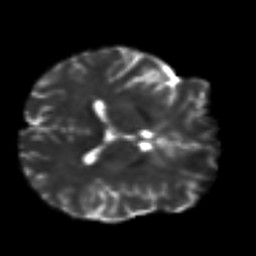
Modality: T2w
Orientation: axial
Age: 49
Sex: male
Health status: ill
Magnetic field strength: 3 T
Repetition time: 8.4 s
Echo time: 0.0926 s